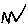
Label: zigzag